Field crop: maize
Growth stage: 2
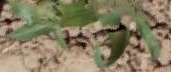
Species: maize